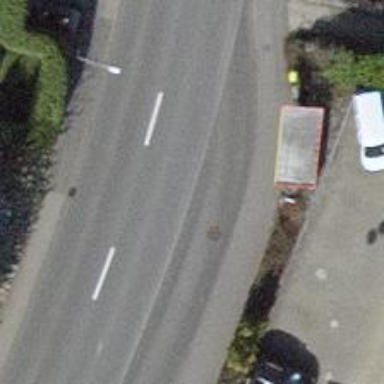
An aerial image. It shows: Bus stop equipped with public transport stop position.